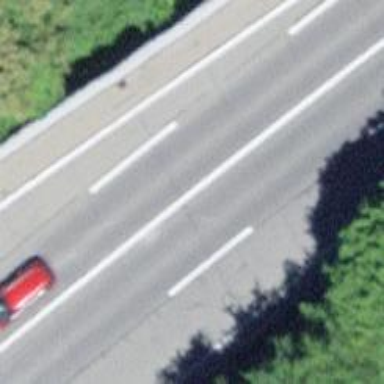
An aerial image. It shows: Trunk highway.